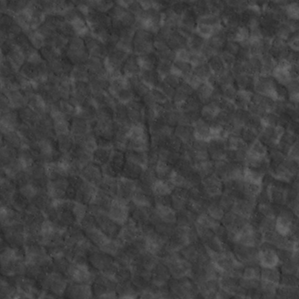
Label: non_frost